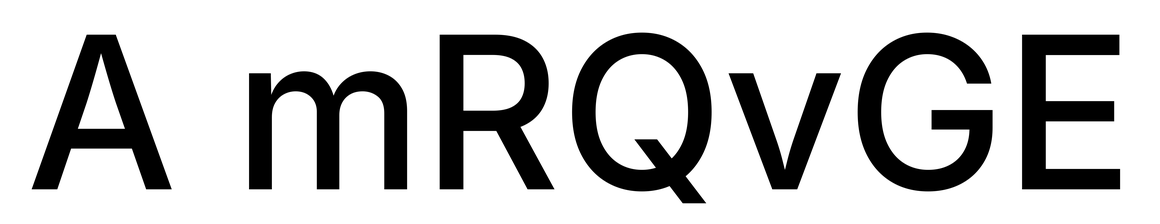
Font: Inter_Medium